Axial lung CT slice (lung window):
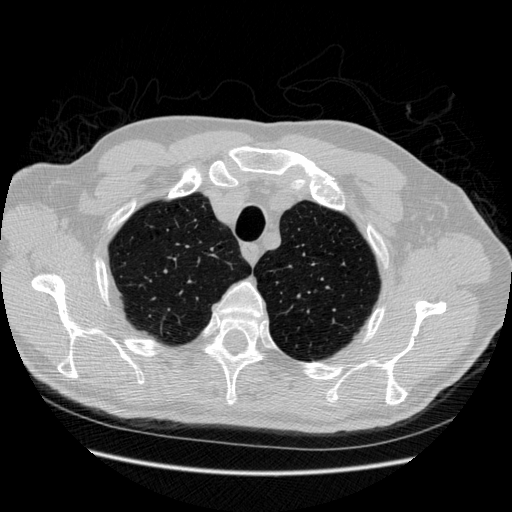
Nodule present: no